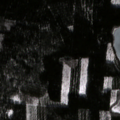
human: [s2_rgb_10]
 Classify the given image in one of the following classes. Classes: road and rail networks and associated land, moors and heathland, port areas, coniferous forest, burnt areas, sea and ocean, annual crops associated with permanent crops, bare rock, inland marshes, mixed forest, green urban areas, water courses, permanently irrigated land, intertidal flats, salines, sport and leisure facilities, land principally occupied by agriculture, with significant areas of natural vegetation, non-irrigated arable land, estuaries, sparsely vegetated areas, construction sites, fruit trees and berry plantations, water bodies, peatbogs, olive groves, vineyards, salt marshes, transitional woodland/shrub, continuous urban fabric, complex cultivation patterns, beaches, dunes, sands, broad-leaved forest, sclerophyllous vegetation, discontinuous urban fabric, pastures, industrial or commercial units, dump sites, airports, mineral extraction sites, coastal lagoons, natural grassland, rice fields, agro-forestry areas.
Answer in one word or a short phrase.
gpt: broad-leaved forest, coniferous forest, transitional woodland/shrub